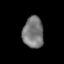
Tissue: lung
Cell type: Epithelial cells
Senescence score: 0.2003
Nuclear area (px): 637
Mean DAPI intensity: 119.884